Interaction volume radius: 5 \u00c5
Interaction volume height: 10 \u00c5
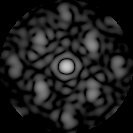
Disorder parameter: 0.4318